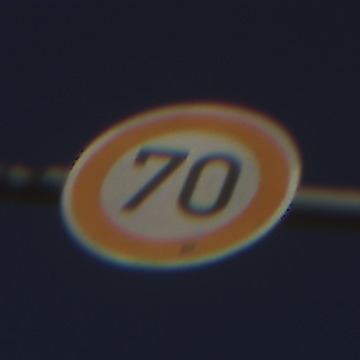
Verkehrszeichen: Geschwindigkeit70
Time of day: MorningAfternoon
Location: Outdoor (RoadRail)
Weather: PartlyCloudy
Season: NotSpecified
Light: Natural